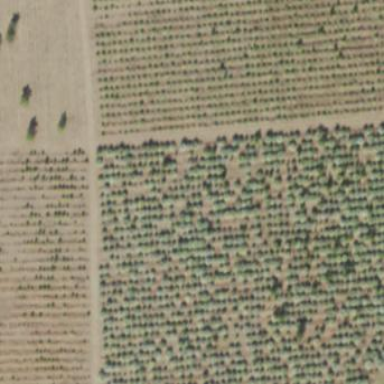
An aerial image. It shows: Plant nursery cultivating trees.